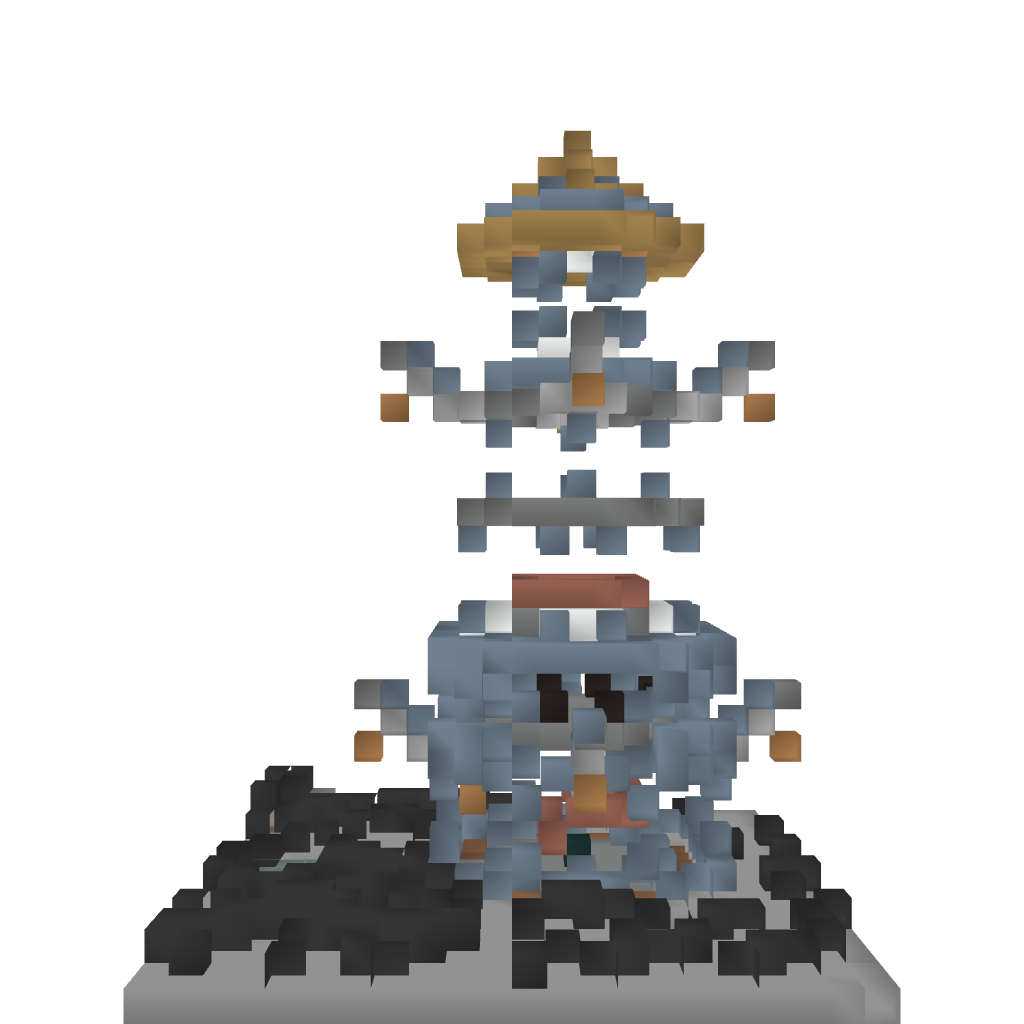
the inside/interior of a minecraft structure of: The magic Tower